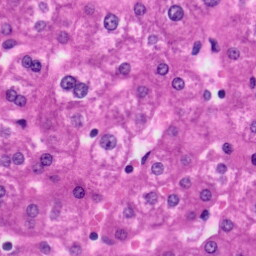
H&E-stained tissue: Liver